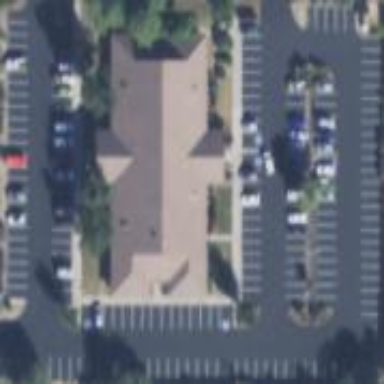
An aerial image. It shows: Parking area with surface.